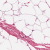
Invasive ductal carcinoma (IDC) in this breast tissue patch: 0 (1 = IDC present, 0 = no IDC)